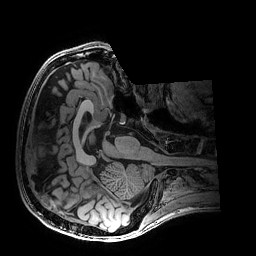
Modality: T1w
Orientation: axial
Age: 21
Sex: male
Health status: healthy
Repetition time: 2.53 s
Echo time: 0.0034 s